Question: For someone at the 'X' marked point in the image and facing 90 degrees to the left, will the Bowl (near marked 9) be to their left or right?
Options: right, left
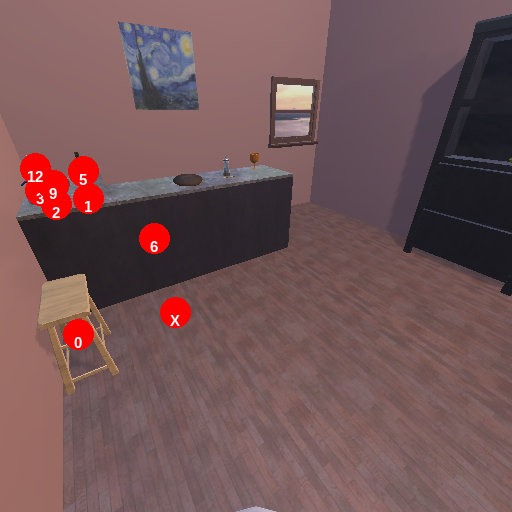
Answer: right